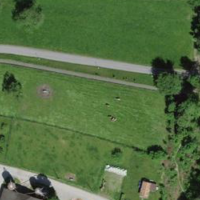
EUNIS habitat code: 25
Species observed at this site:
Fagus sylvatica
Carpinus betulus
Lamium galeobdolon